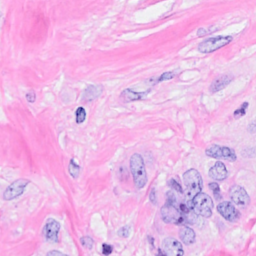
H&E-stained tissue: Breast